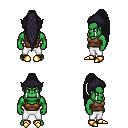
a pixel art fantasy rpg character, male body template, orc, green skin, brown pirate shirt, white pants, raven extra-long topknot hairstyle, gold boots, four views (front, back, left, right), 2x2 character sprite sheet, small pixel art, hard edges, no anti-aliasing